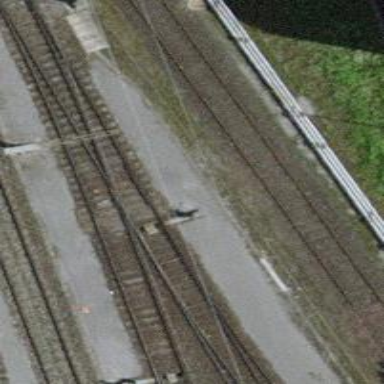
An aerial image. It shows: Railway switch.